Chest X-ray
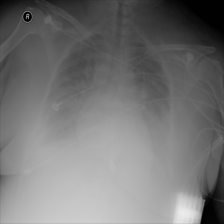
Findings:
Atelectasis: negative
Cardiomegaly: negative
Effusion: negative
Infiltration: negative
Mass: negative
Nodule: negative
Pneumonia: negative
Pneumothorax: negative
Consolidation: negative
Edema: negative
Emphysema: negative
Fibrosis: negative
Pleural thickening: negative
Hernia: negative